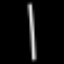
Label: line